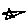
Label: star